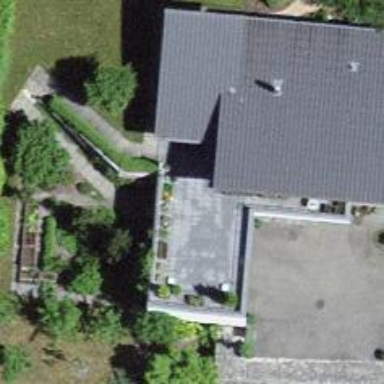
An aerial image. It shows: Residential building.